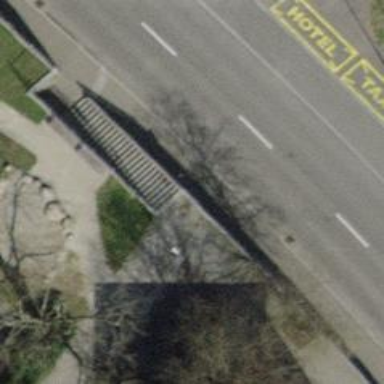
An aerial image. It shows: Set of steps on the road.